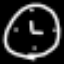
Label: clock